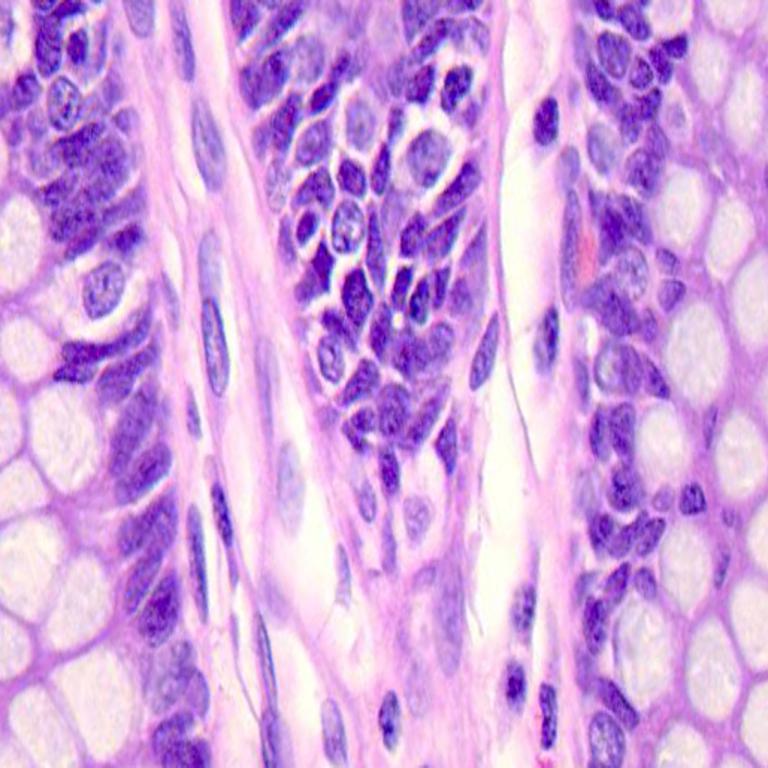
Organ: colon
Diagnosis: benign